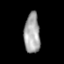
Tissue: prostate
Cell type: T cells
Senescence score: 0.6922
Nuclear area (px): 627
Mean DAPI intensity: 164.675